Interaction volume radius: 10 \u00c5
Interaction volume height: 10 \u00c5
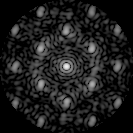
Disorder parameter: 0.4487